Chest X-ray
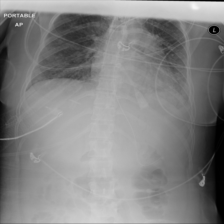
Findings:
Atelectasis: negative
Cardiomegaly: negative
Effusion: negative
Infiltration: negative
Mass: negative
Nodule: negative
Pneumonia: negative
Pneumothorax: negative
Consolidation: negative
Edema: negative
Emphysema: negative
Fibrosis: negative
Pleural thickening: negative
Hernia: negative